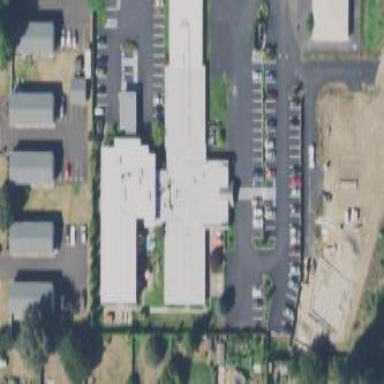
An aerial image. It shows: Building.